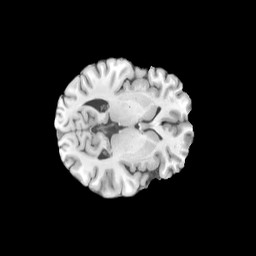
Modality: T1w
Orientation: axial